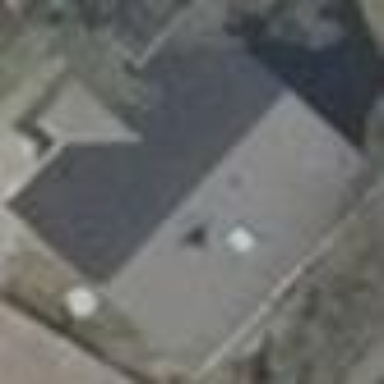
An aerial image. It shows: Simple house.